高一 · 度量几何学
已知 $\triangle A B C$ 的直观图如图 1-2-34 所示, 则原 $\triangle A B C$ 的面积为

图 1-2-34

【答案】9 [由题意, 易知在 $\triangle A B C$ 中, $A C \perp A B$, 且 $A C=6, A B=3, \therefore S_{\triangle A B C}=\frac{1}{2} \times 6 \times 3=9$.
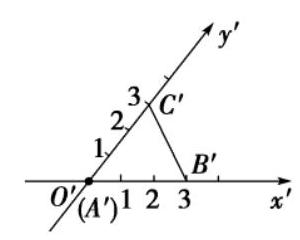
答案: 9 [由题意, 易知在 $\triangle A B C$ 中, $A C \perp A B$, 且 $A C=6, A B=3, \therefore S_{\triangle A B C}=\frac{1}{2} \times 6 \times 3=9$.]
解析: $\triangle A B C$ 的直观图如图 1-2-34 所示, 则原 $\triangle A B C$ 的面积为

图 1-2-34